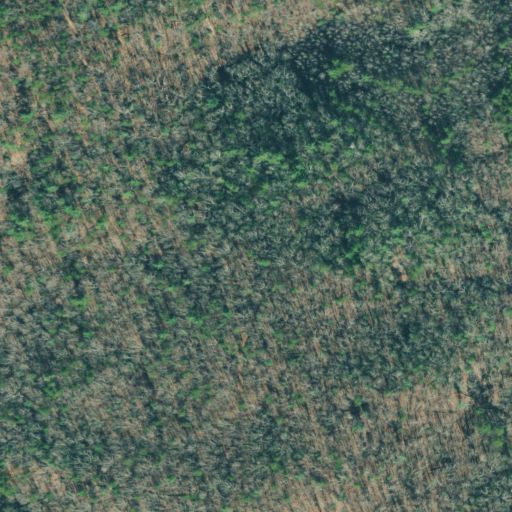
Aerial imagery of ridge(s) in Georgia named Sally Free Ridge containing deciduous forest, mixed forest, and open development